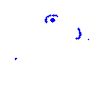
Particle: kaon